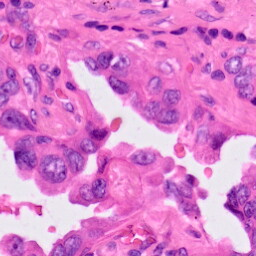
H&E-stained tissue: Lung